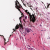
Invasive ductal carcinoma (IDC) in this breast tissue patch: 0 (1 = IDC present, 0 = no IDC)